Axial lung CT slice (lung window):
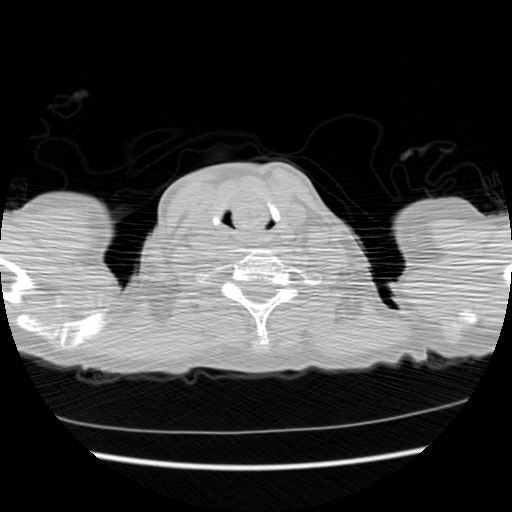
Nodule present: no